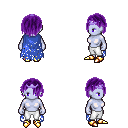
a pixel art fantasy rpg character, female body template, dark elf, purple skin, blue tattered cape, white pants, purple bangs hairstyle, purple tiara, gold boots, four views (front, back, left, right), 2x2 character sprite sheet, small pixel art, hard edges, no anti-aliasing